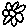
Label: flower